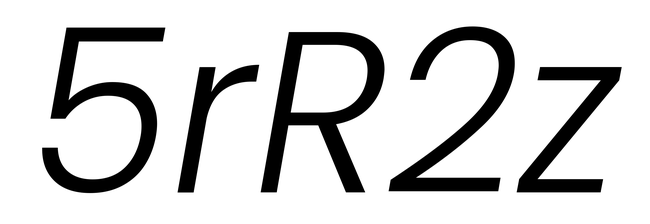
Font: Poppins-LightItalic